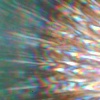
Label: sunburn